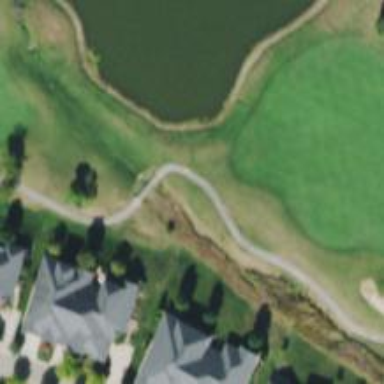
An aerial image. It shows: Path for both road and golf.